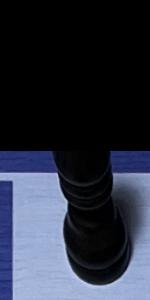
Label: Bishop_Black